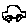
Label: car